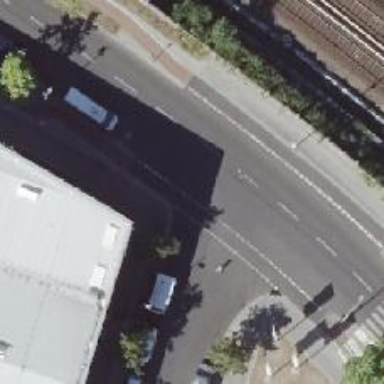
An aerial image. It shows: Unmarked crossing on the road.